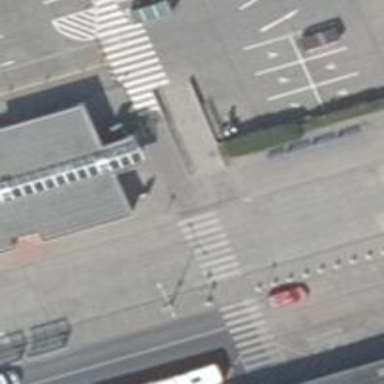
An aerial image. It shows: Concrete footway with zebra crossing.